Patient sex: M
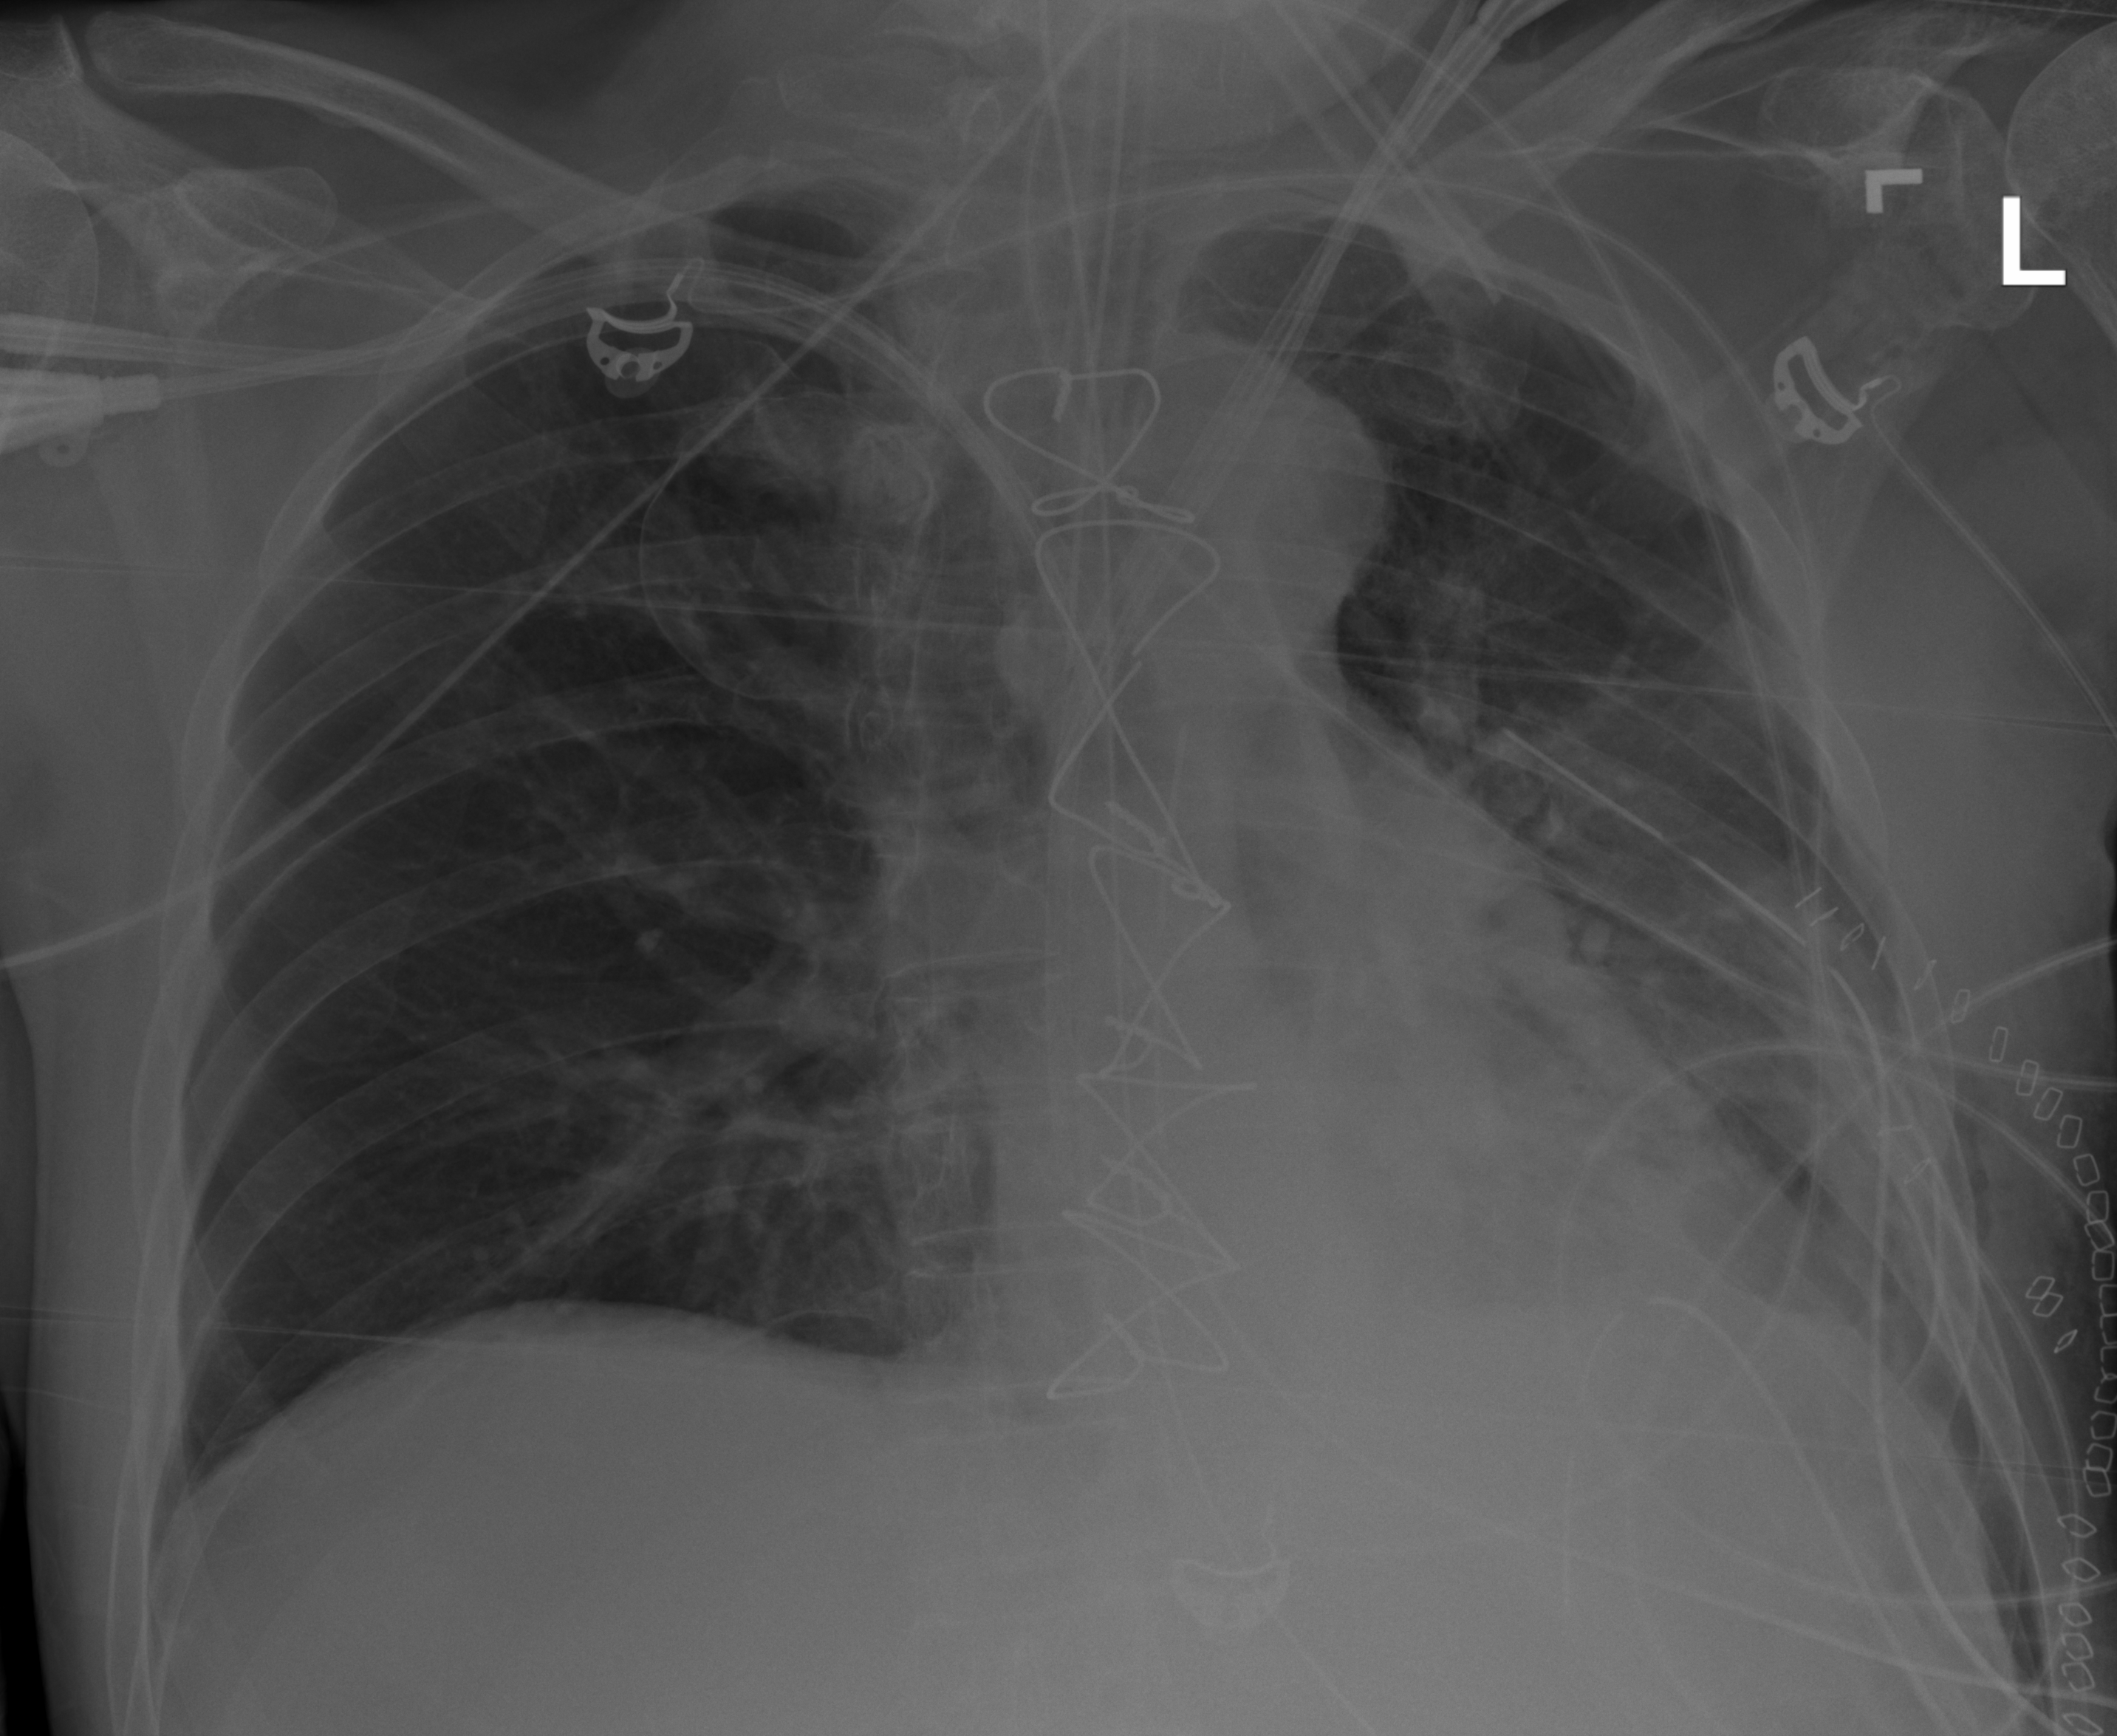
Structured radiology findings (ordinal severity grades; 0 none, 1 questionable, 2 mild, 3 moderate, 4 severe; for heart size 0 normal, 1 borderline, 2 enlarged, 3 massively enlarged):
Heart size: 0
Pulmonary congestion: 0
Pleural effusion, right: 0
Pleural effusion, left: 0
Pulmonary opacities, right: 2
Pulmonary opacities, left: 3
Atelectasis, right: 2
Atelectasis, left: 3